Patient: sex M, age 80
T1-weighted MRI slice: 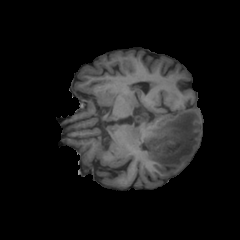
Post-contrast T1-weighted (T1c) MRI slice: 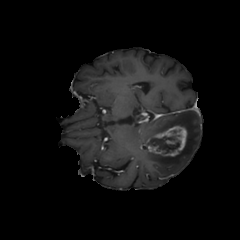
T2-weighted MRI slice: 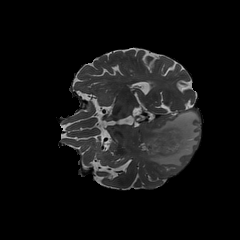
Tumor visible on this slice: yes
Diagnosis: Glioblastoma, IDH-wildtype
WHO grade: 4